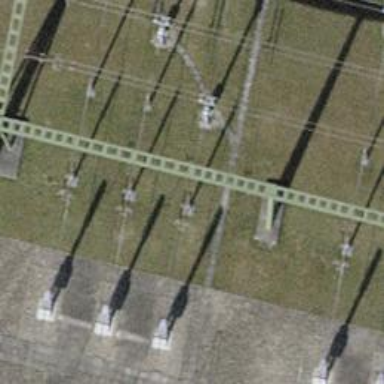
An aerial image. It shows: Insulator used in power equipment.